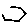
Label: hexagon